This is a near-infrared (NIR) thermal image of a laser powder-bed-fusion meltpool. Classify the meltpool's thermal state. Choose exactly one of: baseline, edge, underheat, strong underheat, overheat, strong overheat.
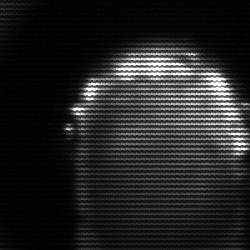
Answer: baseline